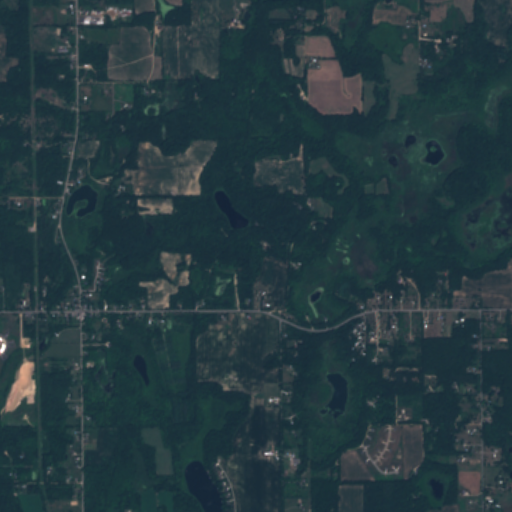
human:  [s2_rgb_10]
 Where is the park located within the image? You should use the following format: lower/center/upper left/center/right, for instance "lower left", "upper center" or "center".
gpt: The park is located in the lower right of the image.
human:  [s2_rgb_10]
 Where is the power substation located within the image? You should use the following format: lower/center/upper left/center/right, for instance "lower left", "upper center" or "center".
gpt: The power substation is located in the center left of the image.
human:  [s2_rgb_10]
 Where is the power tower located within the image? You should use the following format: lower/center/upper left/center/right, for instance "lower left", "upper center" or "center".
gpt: The power tower is located in the left of the image.
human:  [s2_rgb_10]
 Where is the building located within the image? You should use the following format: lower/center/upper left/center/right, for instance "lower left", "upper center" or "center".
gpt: The building is located in the center left of the image.
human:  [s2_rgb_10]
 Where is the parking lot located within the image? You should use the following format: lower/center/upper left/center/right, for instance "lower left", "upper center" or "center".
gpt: There is no parking lot in the image.